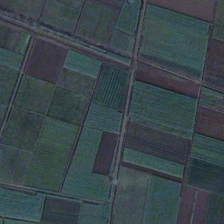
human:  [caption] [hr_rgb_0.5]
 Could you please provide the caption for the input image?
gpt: many pieces of farmlands are together .

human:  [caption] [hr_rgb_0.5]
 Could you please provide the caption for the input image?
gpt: many pieces of farmlands are together .

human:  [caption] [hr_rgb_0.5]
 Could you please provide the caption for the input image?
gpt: many pieces of farmlands are together .

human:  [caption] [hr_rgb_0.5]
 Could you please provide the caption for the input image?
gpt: many pieces of farmlands are together .

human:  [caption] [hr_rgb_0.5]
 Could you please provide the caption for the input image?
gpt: many pieces of farmlands are together .